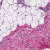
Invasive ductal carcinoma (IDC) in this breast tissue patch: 0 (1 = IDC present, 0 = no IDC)